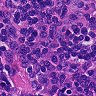
Metastatic tissue present: no